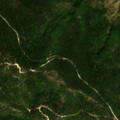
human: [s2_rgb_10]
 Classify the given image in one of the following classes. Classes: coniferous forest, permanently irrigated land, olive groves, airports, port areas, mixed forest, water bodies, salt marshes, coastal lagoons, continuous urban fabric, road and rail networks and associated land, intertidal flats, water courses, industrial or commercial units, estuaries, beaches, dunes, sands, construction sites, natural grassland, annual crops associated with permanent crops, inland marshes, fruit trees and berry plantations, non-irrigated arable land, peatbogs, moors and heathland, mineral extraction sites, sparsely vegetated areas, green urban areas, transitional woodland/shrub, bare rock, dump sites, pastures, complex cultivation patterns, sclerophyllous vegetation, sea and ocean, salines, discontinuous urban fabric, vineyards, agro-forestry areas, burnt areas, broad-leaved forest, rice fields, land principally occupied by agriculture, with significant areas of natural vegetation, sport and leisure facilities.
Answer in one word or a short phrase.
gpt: land principally occupied by agriculture, with significant areas of natural vegetation, broad-leaved forest, mixed forest